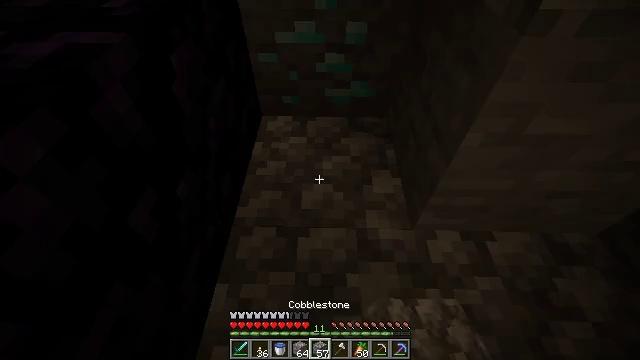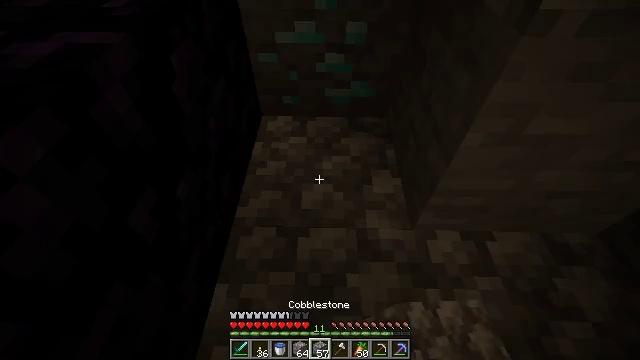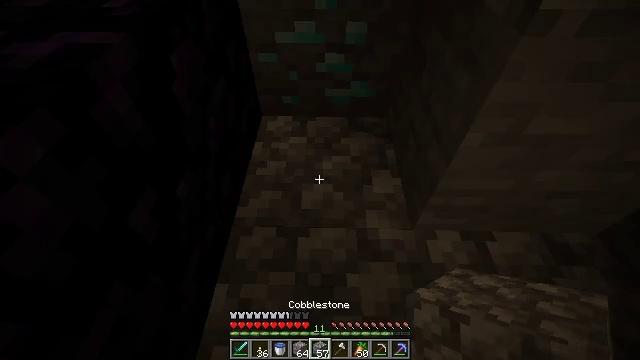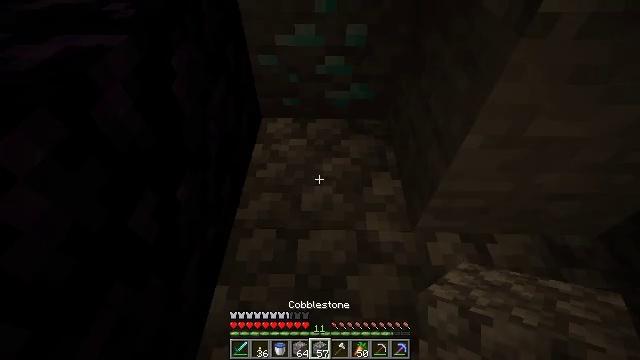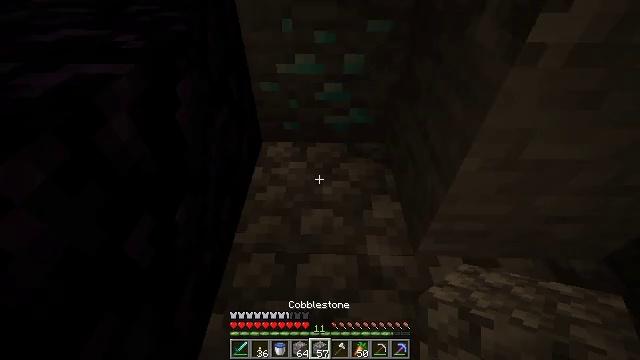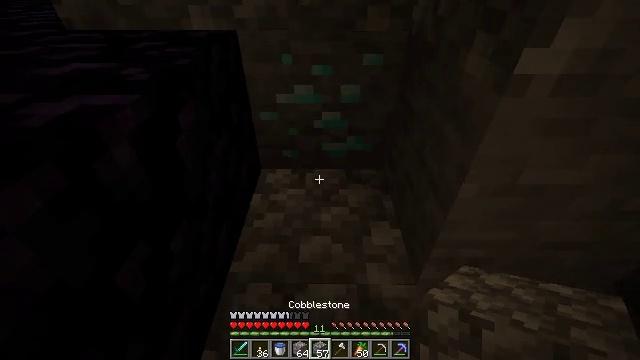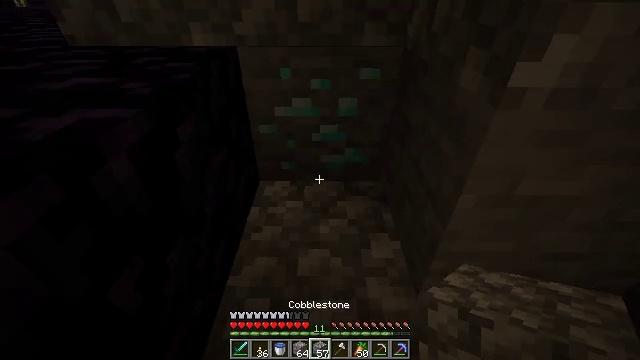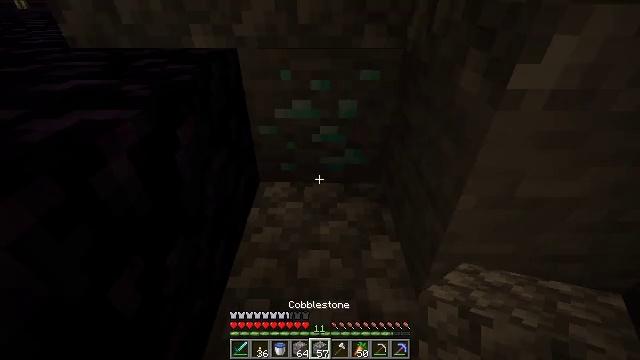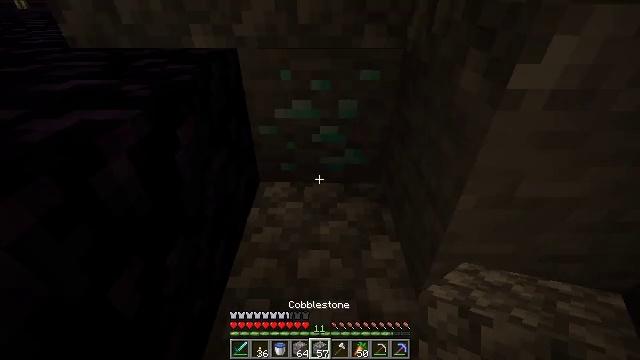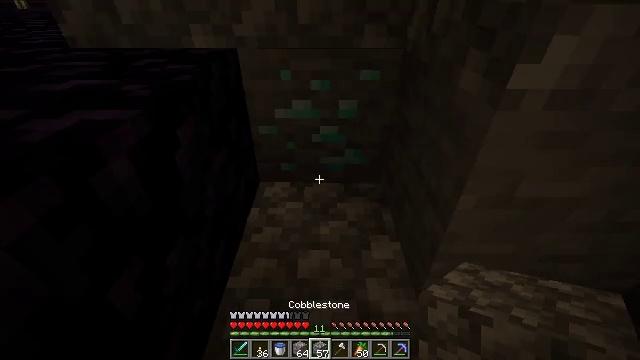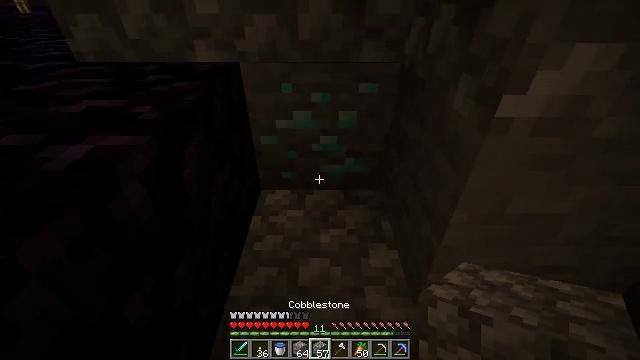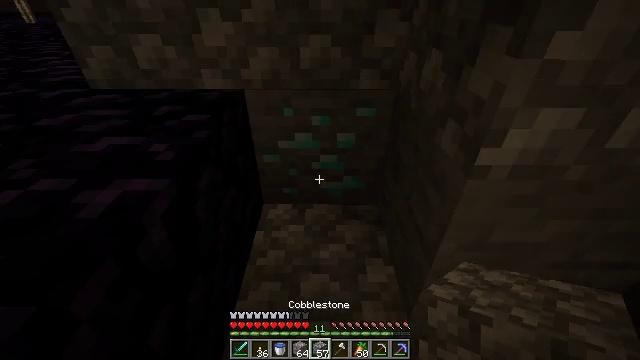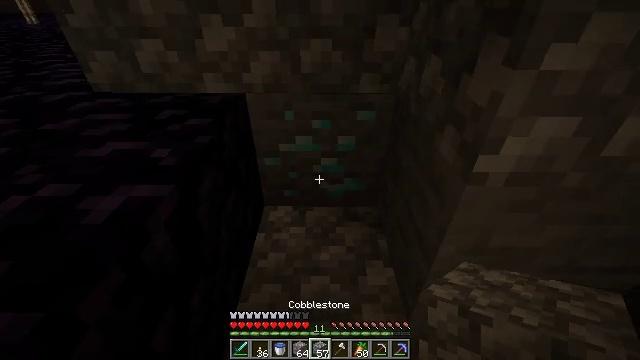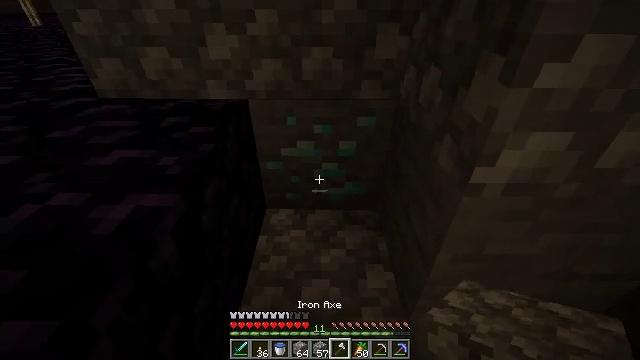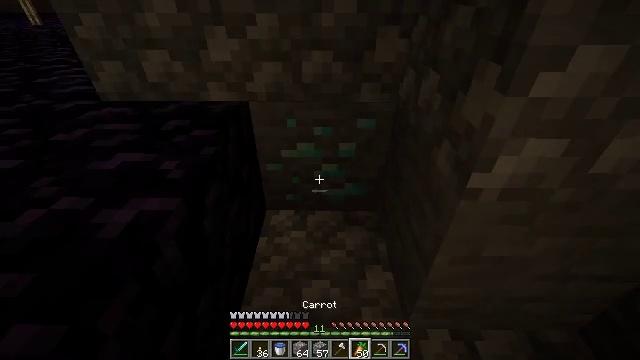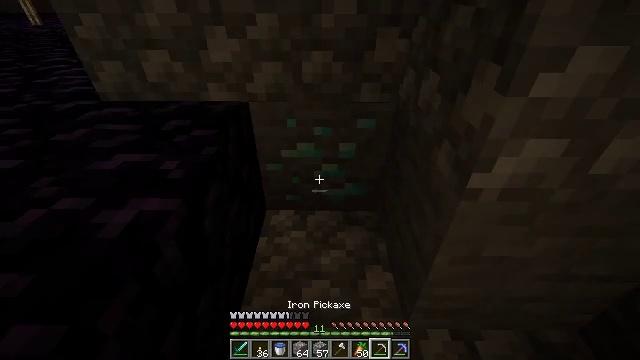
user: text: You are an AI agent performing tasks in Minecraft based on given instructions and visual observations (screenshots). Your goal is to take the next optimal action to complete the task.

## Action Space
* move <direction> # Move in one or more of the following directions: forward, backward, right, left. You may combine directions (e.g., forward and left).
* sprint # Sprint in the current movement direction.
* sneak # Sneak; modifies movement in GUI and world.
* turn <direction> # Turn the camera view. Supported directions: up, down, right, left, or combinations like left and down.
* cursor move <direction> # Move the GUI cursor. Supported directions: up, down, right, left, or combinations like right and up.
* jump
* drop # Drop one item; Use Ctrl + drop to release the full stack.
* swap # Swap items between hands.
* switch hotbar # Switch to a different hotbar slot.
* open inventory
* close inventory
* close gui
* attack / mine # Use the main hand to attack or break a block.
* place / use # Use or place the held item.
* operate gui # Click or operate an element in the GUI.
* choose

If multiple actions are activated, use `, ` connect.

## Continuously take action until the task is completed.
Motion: motion action
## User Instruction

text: Use an iron pickaxe or better to mine diamond ore.
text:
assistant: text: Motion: sneak
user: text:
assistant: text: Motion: sneak
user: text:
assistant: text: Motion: sneak
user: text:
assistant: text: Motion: sneak, turn up
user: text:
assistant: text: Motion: sneak, turn up
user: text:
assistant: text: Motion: sneak, turn up
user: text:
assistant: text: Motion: sneak
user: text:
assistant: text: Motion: sneak
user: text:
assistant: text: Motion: no_op
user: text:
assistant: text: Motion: no_op
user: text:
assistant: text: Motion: no_op
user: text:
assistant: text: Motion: no_op
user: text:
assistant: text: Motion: no_op
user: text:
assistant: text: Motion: no_op
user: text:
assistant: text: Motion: no_op
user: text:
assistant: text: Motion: no_op
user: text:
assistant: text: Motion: no_op
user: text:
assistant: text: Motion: no_op
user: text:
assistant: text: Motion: no_op
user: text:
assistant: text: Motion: move forward
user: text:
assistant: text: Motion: move forward
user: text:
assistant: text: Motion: move forward
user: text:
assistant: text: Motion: move forward
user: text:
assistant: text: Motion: move forward
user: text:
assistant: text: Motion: move forward, turn right and down
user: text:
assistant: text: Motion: turn right and down
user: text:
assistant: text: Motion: turn right and down
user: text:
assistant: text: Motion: turn down
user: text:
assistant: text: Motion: turn right and down
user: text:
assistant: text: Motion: no_op